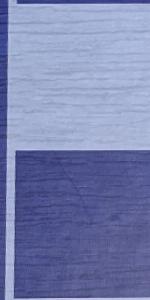
Label: Empty